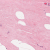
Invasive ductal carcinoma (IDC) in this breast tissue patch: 0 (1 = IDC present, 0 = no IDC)